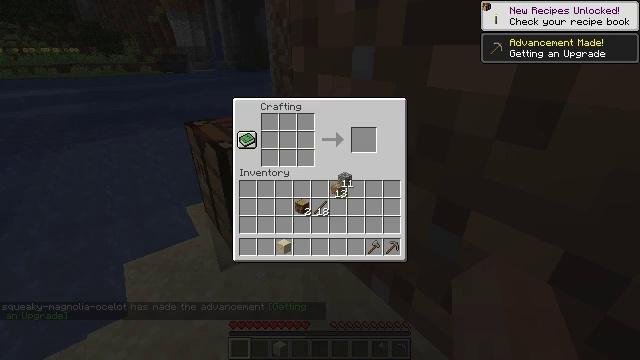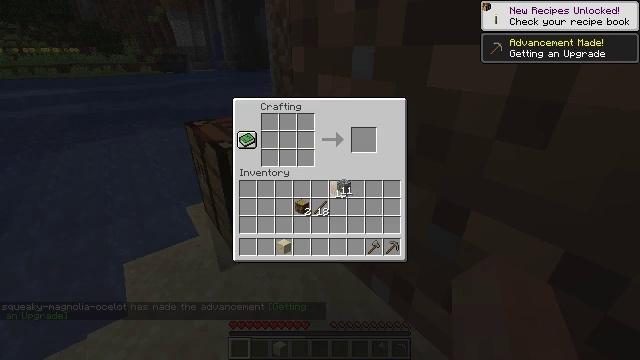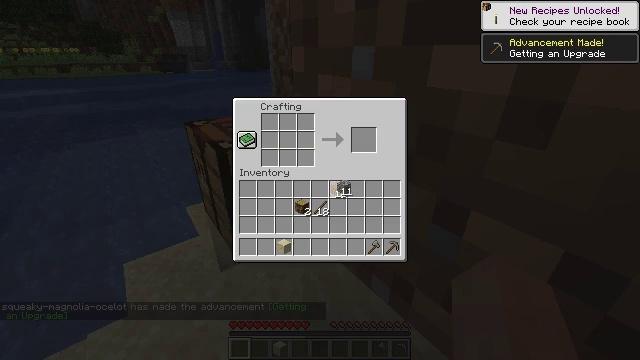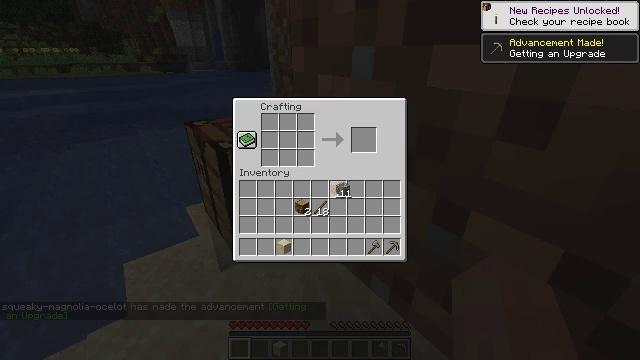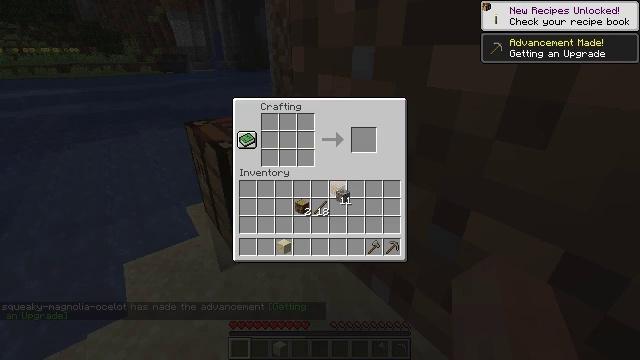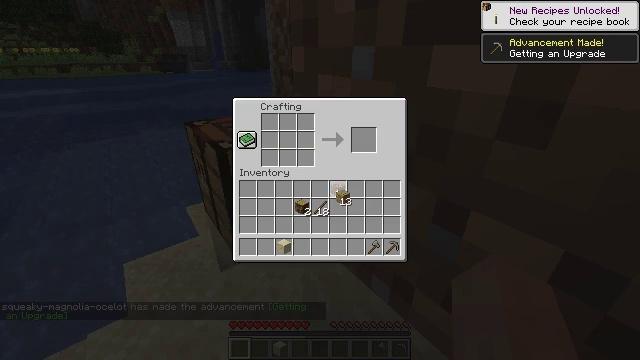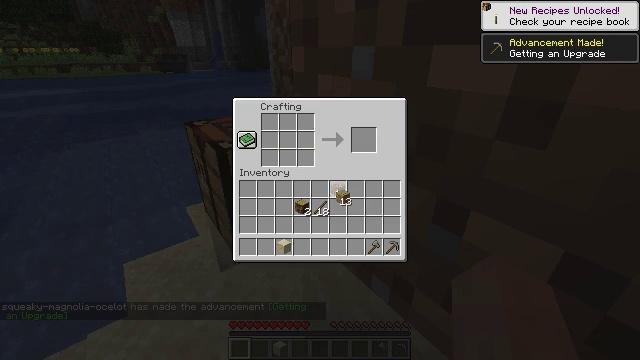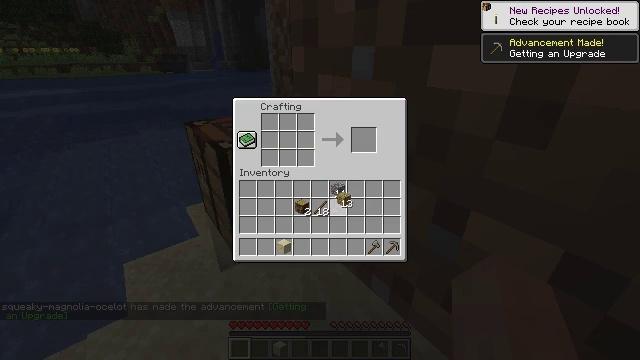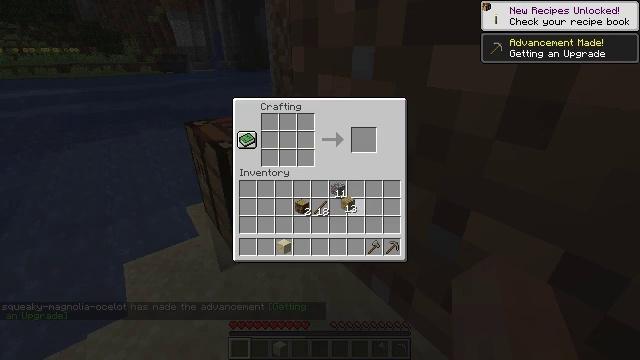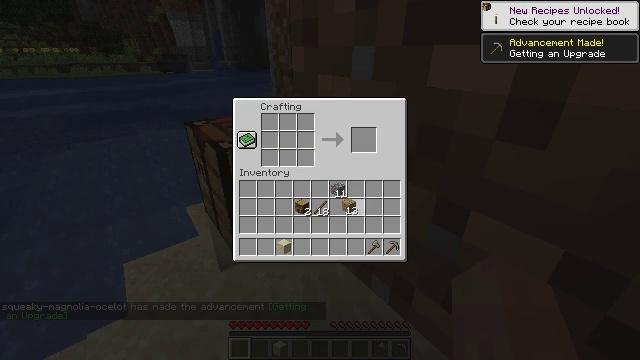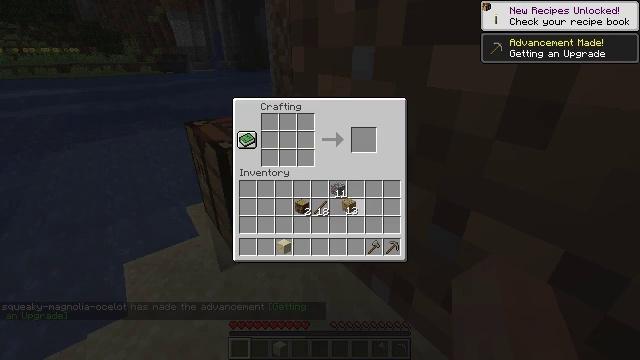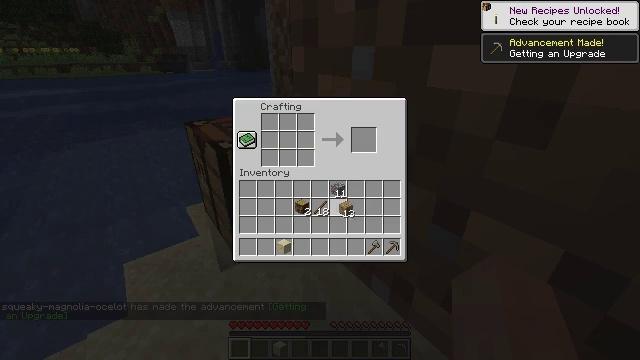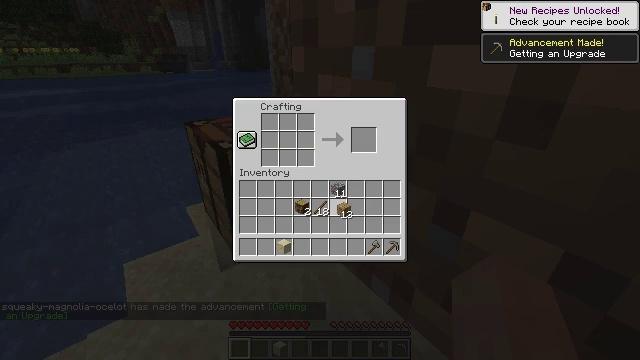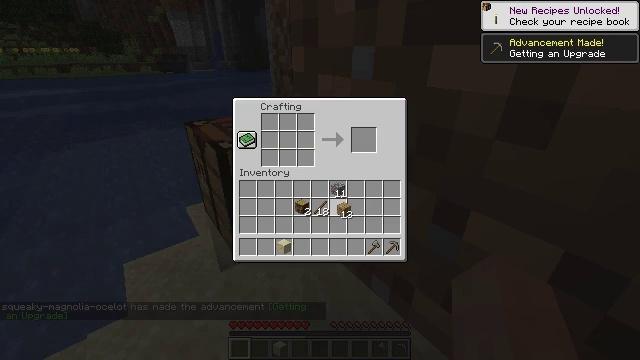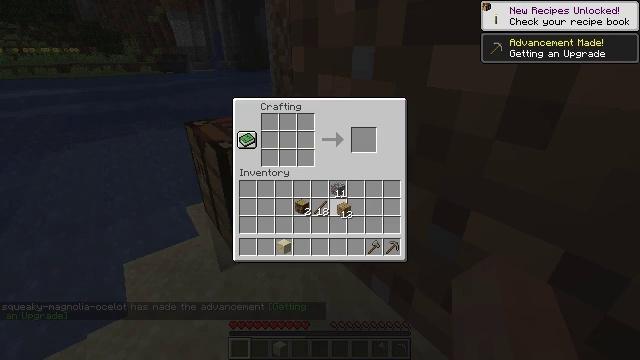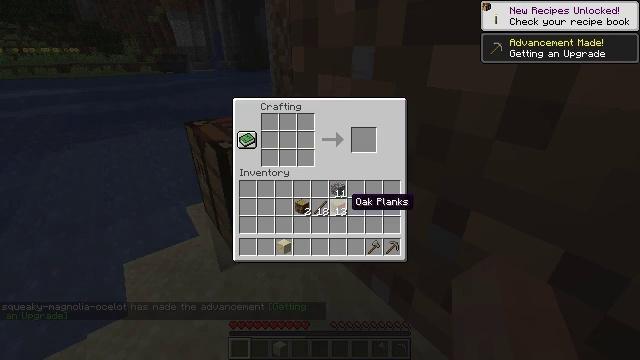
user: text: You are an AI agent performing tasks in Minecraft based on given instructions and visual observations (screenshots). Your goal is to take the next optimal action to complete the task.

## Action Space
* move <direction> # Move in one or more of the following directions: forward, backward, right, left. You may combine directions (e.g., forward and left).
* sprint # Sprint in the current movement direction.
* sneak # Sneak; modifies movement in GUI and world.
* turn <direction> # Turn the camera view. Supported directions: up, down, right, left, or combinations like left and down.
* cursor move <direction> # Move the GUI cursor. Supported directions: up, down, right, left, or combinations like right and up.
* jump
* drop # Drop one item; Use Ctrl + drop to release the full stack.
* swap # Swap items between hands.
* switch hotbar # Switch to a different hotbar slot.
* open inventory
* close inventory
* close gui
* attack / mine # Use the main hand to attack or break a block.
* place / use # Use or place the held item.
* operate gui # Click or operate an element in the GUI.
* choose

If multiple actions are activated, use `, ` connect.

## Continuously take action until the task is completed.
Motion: motion action
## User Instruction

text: Drop sand.
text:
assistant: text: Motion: open gui
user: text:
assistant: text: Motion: operate gui
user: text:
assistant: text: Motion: operate gui
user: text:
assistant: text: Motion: cursor move down, operate gui
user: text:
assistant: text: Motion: no_op
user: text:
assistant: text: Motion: no_op
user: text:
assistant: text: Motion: no_op
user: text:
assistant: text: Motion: no_op
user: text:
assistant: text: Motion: no_op
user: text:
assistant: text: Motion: no_op
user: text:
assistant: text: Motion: no_op
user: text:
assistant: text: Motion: no_op
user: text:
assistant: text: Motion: operate gui
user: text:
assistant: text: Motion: operate gui
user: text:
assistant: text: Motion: no_op
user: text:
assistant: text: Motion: no_op
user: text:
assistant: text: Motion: no_op
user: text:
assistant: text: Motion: no_op
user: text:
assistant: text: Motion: no_op
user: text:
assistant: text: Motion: cursor move right and down
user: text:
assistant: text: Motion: cursor move right and down
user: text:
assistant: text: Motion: cursor move right and down
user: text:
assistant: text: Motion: switch to hotbar 1
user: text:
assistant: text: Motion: switch to hotbar 1
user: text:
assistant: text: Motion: switch to hotbar 1
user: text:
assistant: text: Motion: switch to hotbar 1
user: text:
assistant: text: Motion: no_op
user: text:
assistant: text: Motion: no_op
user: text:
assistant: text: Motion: no_op
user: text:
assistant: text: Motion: no_op